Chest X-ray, AP view. Patient: 37 years old, sex M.
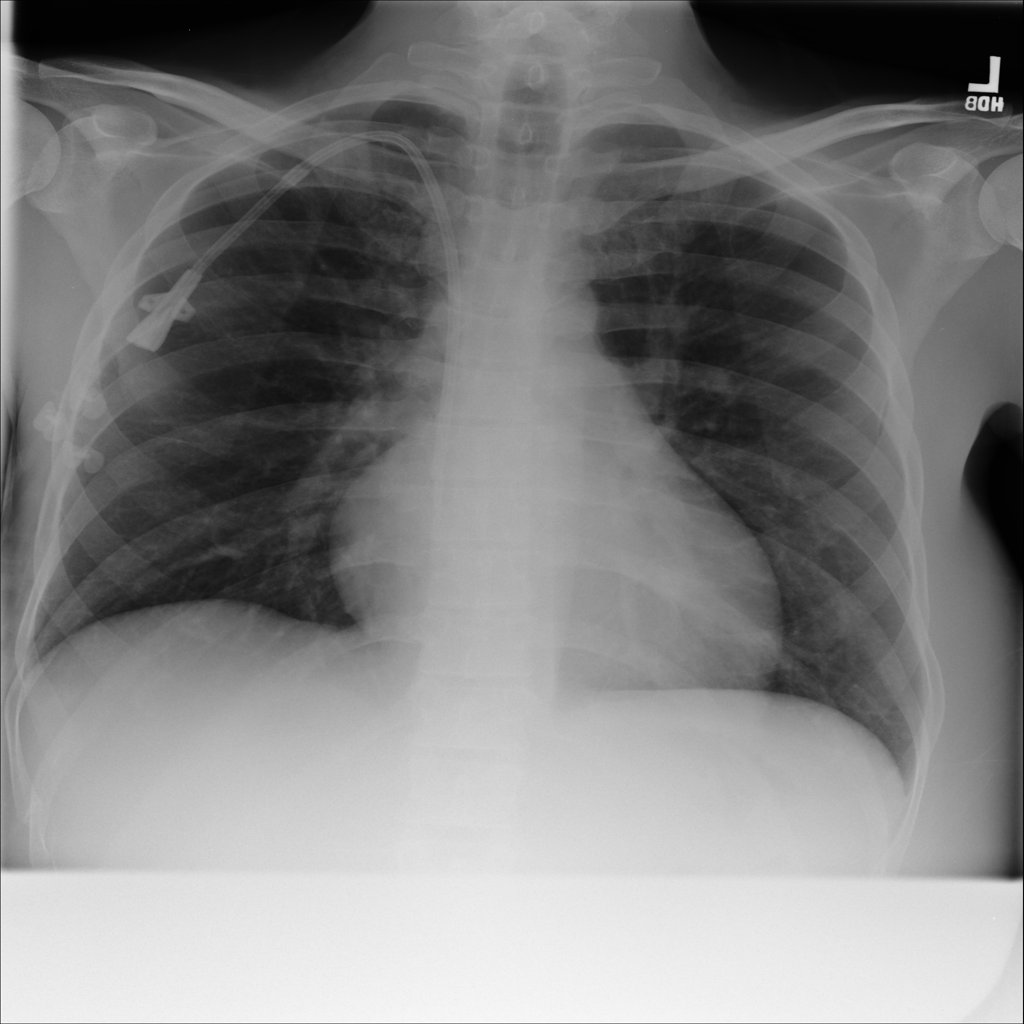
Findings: No Finding